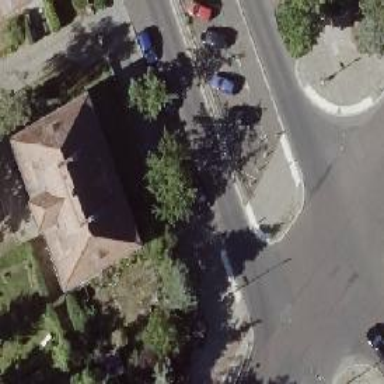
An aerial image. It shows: Uncontrolled footway crossing with pedestrian island.